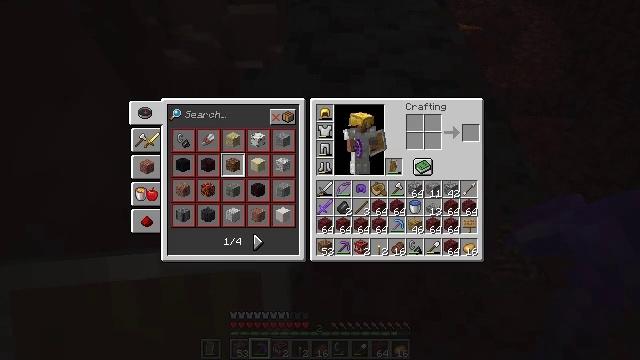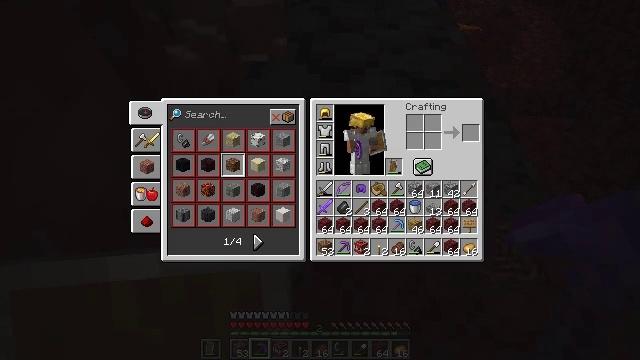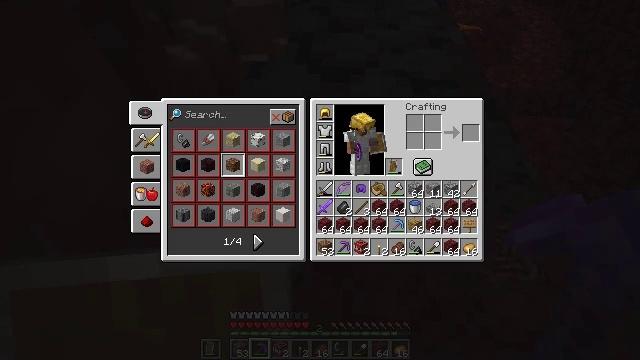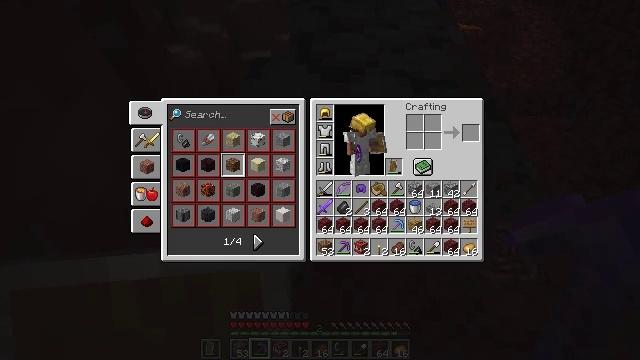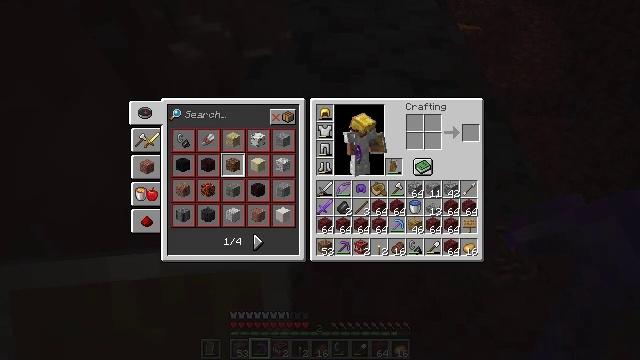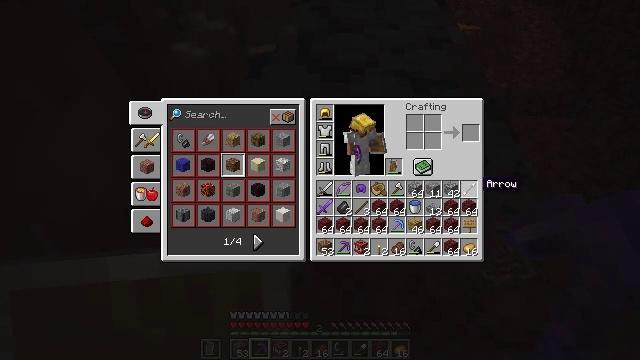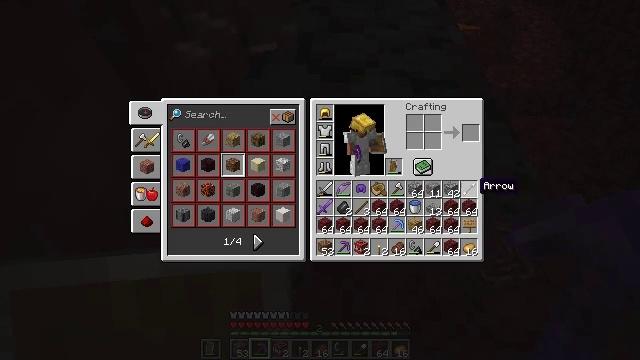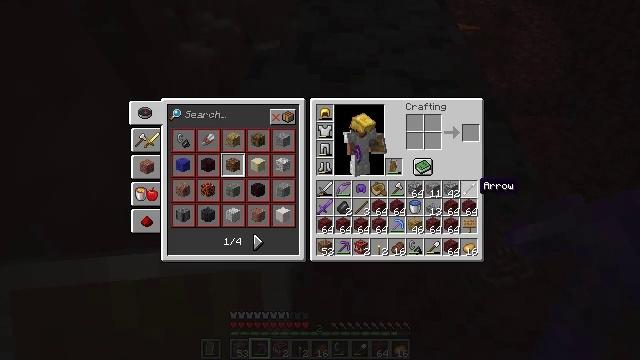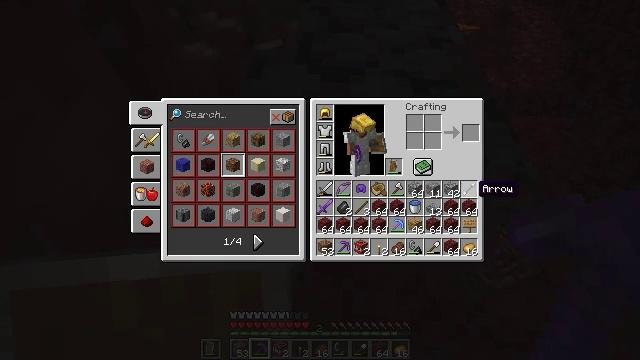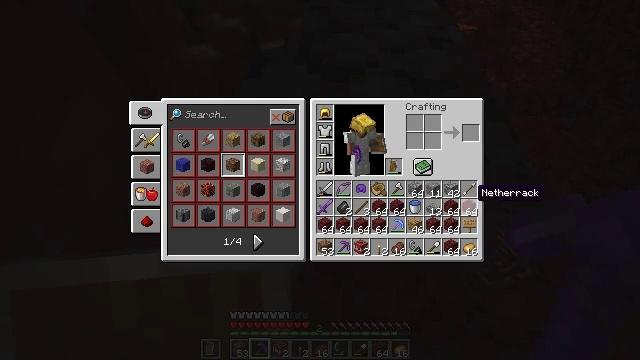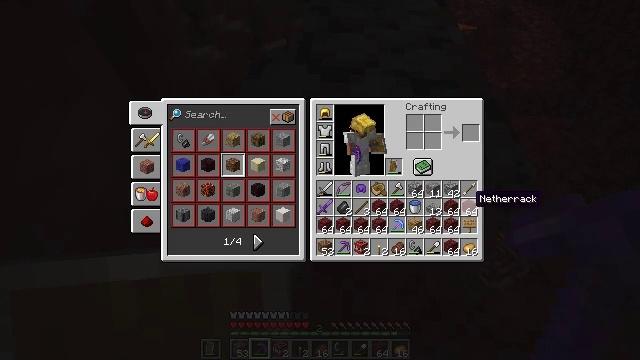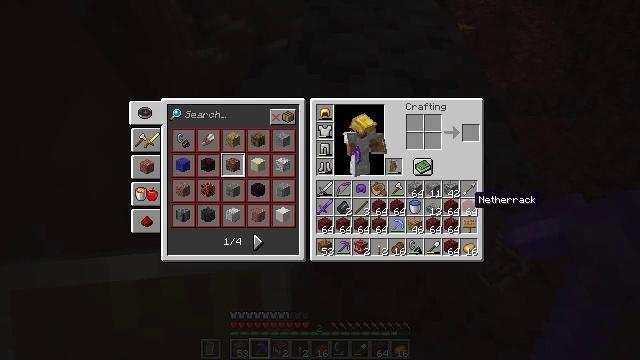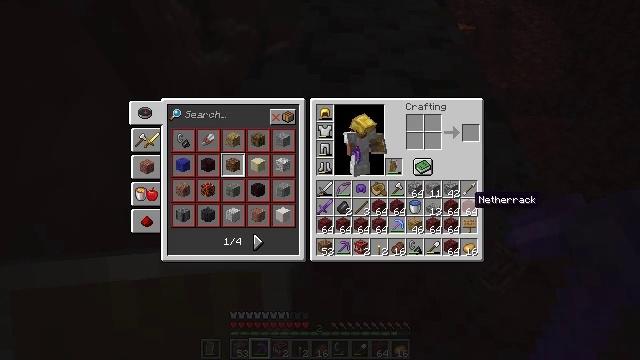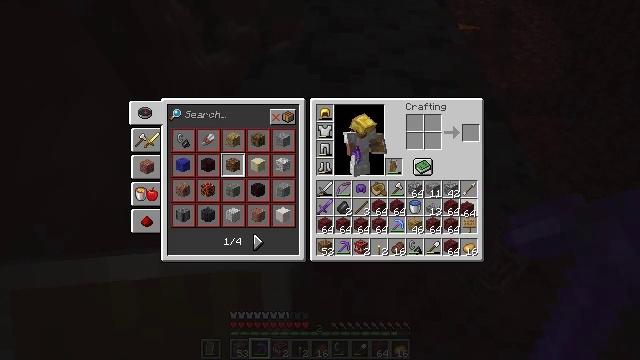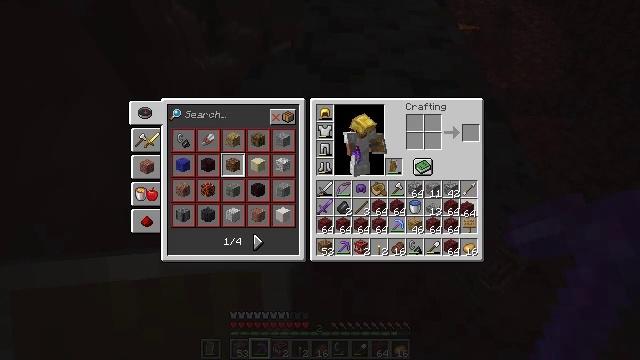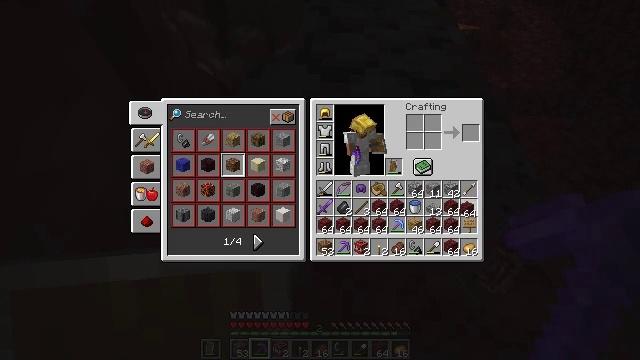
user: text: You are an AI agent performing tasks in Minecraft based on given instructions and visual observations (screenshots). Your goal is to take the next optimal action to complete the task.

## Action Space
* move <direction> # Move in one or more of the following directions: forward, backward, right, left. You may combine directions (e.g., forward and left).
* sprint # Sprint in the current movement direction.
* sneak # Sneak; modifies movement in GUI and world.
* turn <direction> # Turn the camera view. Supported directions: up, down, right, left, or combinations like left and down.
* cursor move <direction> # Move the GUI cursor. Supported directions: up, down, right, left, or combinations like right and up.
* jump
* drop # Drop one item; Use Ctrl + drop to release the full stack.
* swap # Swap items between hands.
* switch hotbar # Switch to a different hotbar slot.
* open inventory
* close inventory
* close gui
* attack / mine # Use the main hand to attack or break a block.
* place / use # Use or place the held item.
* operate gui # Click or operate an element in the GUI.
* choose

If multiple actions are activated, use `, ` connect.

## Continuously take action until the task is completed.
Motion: motion action
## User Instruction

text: Remove a netherrack from the inventory.
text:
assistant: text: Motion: turn down
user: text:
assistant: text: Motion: turn left and down
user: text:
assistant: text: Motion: turn left
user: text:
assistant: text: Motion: no_op
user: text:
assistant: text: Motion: no_op
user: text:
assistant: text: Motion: no_op
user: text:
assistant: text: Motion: no_op
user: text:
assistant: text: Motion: no_op
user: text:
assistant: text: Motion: no_op
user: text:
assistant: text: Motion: no_op
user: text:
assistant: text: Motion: no_op
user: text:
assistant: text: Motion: no_op
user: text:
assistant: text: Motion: attack / mine
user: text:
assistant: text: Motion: attack / mine
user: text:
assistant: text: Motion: no_op
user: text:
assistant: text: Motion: no_op
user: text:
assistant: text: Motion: turn right and up
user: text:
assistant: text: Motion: turn up
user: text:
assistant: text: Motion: no_op
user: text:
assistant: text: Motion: no_op
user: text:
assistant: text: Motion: no_op
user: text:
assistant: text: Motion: no_op
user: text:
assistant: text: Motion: no_op
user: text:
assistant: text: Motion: no_op
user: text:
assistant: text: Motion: no_op
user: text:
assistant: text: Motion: no_op
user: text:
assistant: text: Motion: no_op
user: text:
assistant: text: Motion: no_op
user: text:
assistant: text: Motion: no_op
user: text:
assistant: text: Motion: no_op